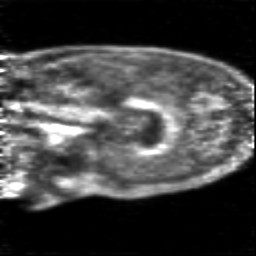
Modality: PET
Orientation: sagittal
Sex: female
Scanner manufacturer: siemens